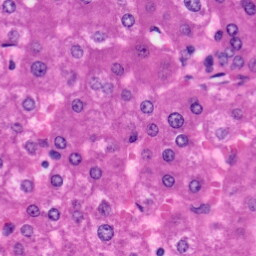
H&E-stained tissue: Liver